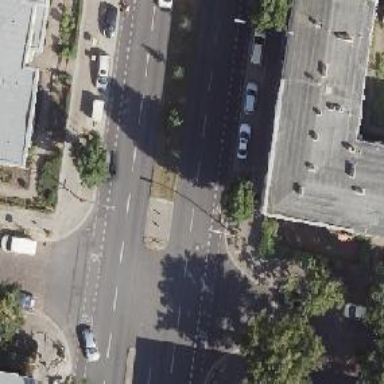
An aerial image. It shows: Unmarked footway crossing with traffic island.